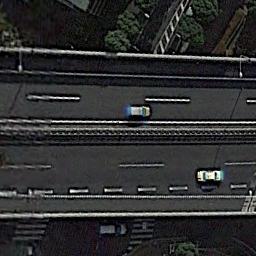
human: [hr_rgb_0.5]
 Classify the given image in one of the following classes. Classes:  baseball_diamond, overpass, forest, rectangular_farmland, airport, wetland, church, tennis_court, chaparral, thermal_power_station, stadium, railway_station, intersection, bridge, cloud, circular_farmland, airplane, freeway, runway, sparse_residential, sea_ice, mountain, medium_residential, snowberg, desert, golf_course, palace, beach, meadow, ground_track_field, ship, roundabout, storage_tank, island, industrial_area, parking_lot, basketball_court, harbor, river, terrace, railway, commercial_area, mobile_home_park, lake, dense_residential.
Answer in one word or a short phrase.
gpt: freeway